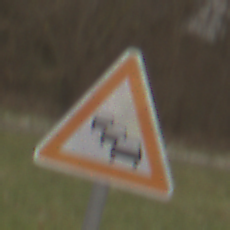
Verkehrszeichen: Stau
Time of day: Midday
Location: Outdoor (Nature)
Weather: Overcast
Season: NotSpecified
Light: Natural